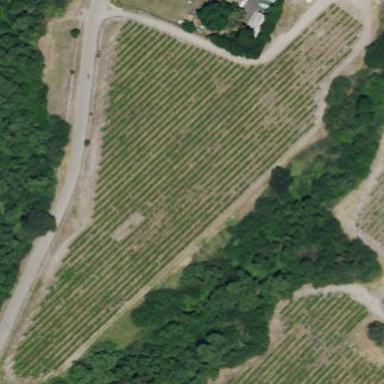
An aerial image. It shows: Vineyard with grape crops.